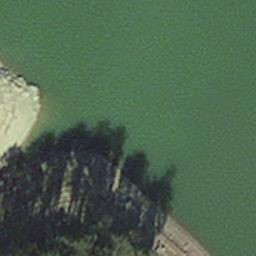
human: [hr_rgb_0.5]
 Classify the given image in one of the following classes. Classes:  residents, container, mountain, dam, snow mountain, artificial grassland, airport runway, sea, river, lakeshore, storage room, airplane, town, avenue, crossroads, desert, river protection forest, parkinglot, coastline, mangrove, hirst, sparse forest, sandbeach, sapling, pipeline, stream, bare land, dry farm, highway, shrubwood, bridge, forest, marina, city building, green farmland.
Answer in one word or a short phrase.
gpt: hirst